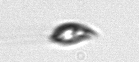
Label: Cryptophyta